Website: lowes
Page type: delivery-shipping
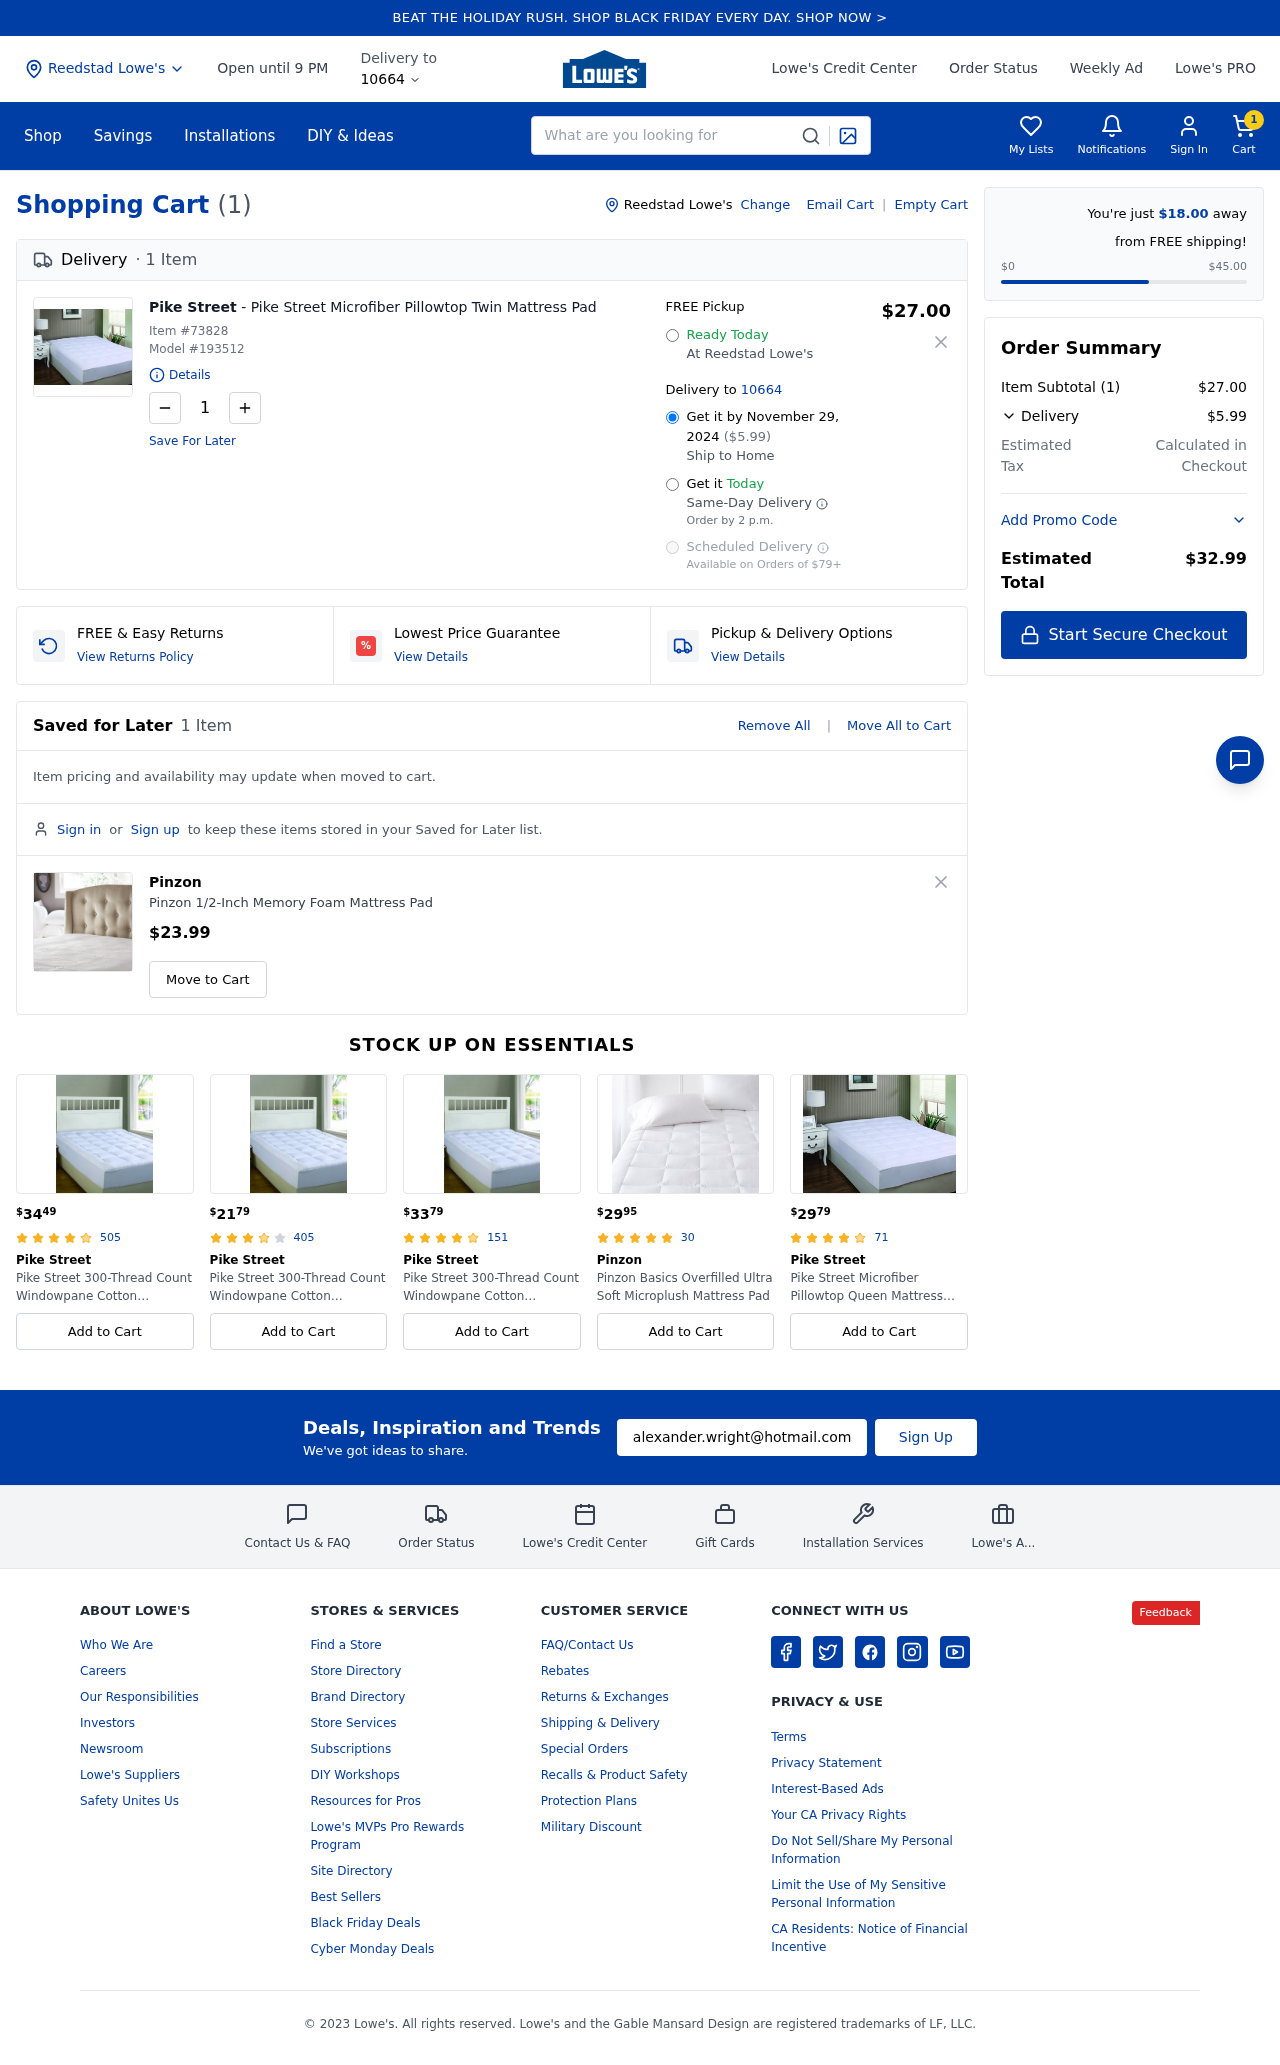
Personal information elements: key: PII_CITY
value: Reedstad
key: PII_EMAIL
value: alexander.wright@hotmail.com
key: PII_POSTCODE
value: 10664
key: PII_CITY2
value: Reedstad
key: PII_CITY3
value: Reedstad
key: PII_POSTCODE_FULL
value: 10664
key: PII_POSTCODE_NUMERIC
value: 10664
Product elements: key: PRODUCT1_BRAND
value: Pike Street
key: PRODUCT1_NAME
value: Pike Street Microfiber Pillowtop Twin Mattress Pad
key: PRODUCT1_PRICE
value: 27
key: PRODUCT1_QUANTITY
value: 1
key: PRODUCT2_BRAND
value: Pinzon
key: PRODUCT2_NAME
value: Pinzon 1/2-Inch Memory Foam Mattress Pad
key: PRODUCT2_PRICE
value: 23.99
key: PRODUCT1_ITEM_NUMBER
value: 73828
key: PRODUCT1_MODEL_NUMBER
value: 193512
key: PRODUCT3_PRICE
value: $3449
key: PRODUCT3_NUM_RATINGS
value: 505
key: PRODUCT3_BRAND
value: Pike Street
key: PRODUCT3_NAME
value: Pike Street 300-Thread Count Windowpane Cotton Overfilled Pillowtop Mattress Pad
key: PRODUCT4_PRICE
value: $2179
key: PRODUCT4_NUM_RATINGS
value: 405
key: PRODUCT4_BRAND
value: Pike Street
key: PRODUCT4_NAME
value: Pike Street 300-Thread Count Windowpane Cotton Overfilled Pillowtop King Mattress Pad
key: PRODUCT5_PRICE
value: $3379
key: PRODUCT5_NUM_RATINGS
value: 151
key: PRODUCT5_BRAND
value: Pike Street
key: PRODUCT5_NAME
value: Pike Street 300-Thread Count Windowpane Cotton Overfilled Pillowtop California King Mattress Pad
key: PRODUCT6_PRICE
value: $2995
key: PRODUCT6_NUM_RATINGS
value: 30
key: PRODUCT6_BRAND
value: Pinzon
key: PRODUCT6_NAME
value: Pinzon Basics Overfilled Ultra Soft Microplush Mattress Pad
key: PRODUCT7_PRICE
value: $2979
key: PRODUCT7_NUM_RATINGS
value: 71
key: PRODUCT7_BRAND
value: Pike Street
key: PRODUCT7_NAME
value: Pike Street Microfiber Pillowtop Queen Mattress Pad
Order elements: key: ORDER_NUM_ITEMS
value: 1
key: ORDER_DELIVERY_DATE
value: November 29, 2024
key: ORDER_SHIPPING_COST
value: $5.99
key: AWAY_FROM_FREE_SHIPPING
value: $18.00
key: ORDER_SUBTOTAL
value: $27.00
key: ORDER_TOTAL
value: $32.99
Search elements: key: HEADER_SEARCH
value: What are you looking for